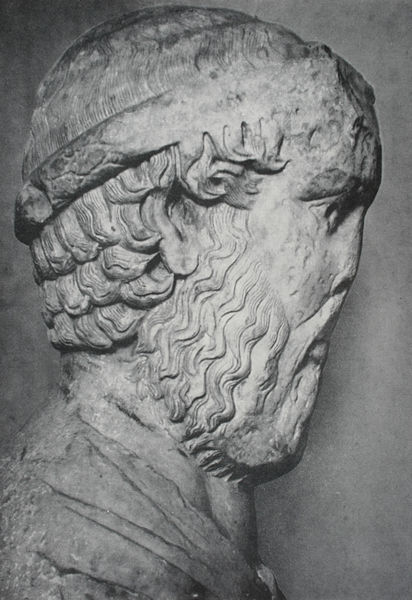
Titel: Die sogenannte Suessa-Büste (Taddeo da Suessa) - Skulptur für die Brückentoranlage von Capua
Standort: Capua
Institution: Museo Campano
Schlagwörter: kopf, mann, weiß, grau, kleid, marmor, mund, nase, ohr, profil, schwarz, stirn, stuhl, blick, bart, jacke, kappe, mütze, augen, band, falten, gesicht, stein, bildnis, hals, portrait, porträt, flach, auge, gewand, haare, mantel, kinn, lippen, locken, skulptur, statue, relief, seitlich, haarband, büste, plastik, wange, foto, philosoph, schwarz weiß, seite, kranz, rom, armband, antik, griechisch, reif, tunika, platt, römisch, bildhauer, cäsar, beschädigt, abgeschlagen, ohne nase, roto, bildhhauer, seitlich#, proifil, floch